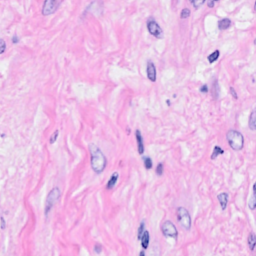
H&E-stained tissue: Breast